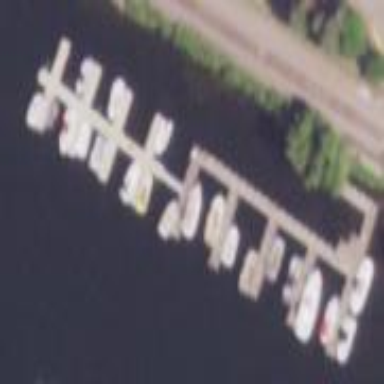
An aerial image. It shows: Dock by the waterway.